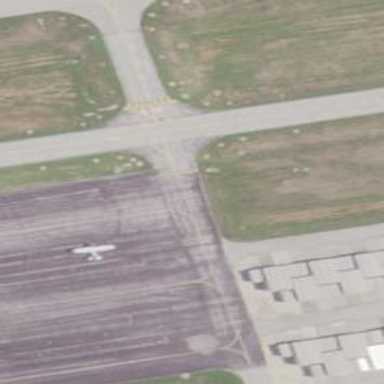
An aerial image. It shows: Image of taxiway at airport.